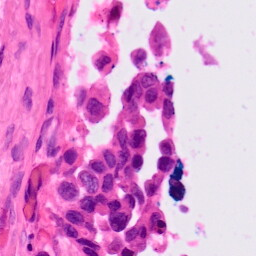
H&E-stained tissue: Lung